Question: I have 2 devices. The first one is Asus Eee Pad transformer with Android 4.1 onboard. When I connect it and debug using ddms log (in Eclipse) everything is OK: warnings are yellow, errors are red and so on. Also filters work fine.
But when I connect the new Samsung Galaxy S3 with Android 4.1.1 onboard logcat shows me some strange unformatted output. Here is a screenshot:

It seems that ddms treats all messages as warnings. I've updated all my development tools to the latest versions. It seems to be an OS bug.
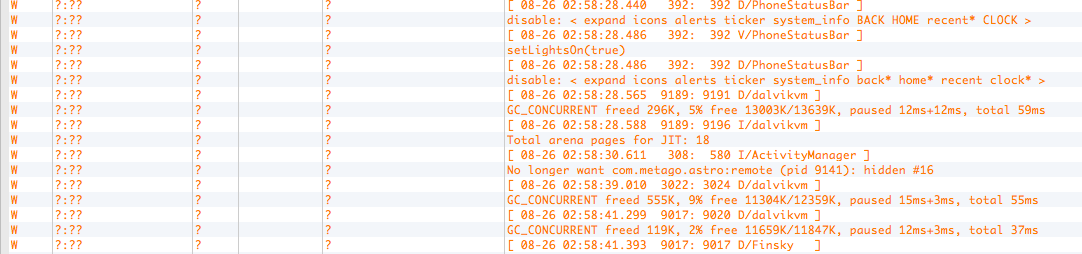
Answer: It happened to me in my Nexus. No custom stuff. No roms.
It got solved when I updated Eclipse to Juno.
Eventually if you want to keep your Eclipse version or already have Juno, it could work by re-installing as well.